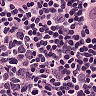
Metastatic tissue present: yes